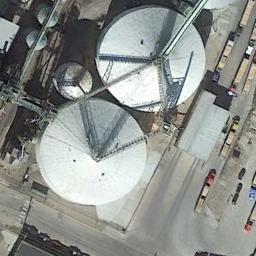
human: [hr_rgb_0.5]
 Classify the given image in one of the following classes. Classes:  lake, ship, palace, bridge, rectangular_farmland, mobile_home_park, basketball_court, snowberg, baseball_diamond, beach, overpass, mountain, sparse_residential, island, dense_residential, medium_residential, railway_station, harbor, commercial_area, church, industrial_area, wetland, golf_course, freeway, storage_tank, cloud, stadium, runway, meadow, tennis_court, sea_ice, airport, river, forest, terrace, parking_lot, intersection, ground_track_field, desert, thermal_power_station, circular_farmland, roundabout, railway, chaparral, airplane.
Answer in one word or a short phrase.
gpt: storage_tank